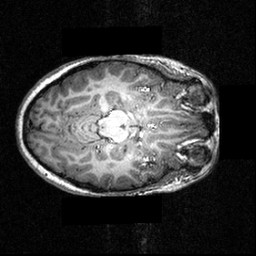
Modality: T1w
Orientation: axial
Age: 12
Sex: female
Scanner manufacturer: siemens
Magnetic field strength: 3.951 T
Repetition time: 1.5 s
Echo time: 0.00335 s